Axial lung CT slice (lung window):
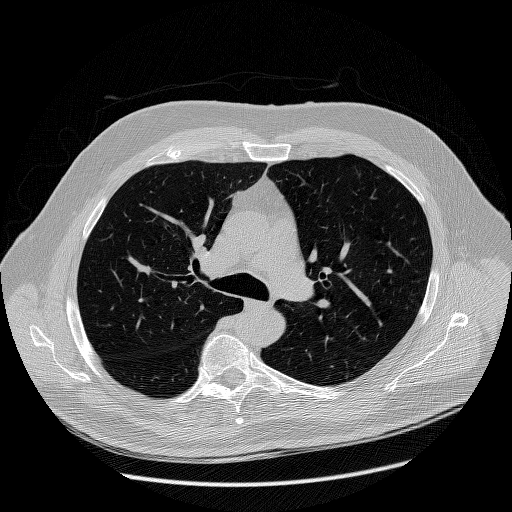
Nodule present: no